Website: macys
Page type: customer-info-address
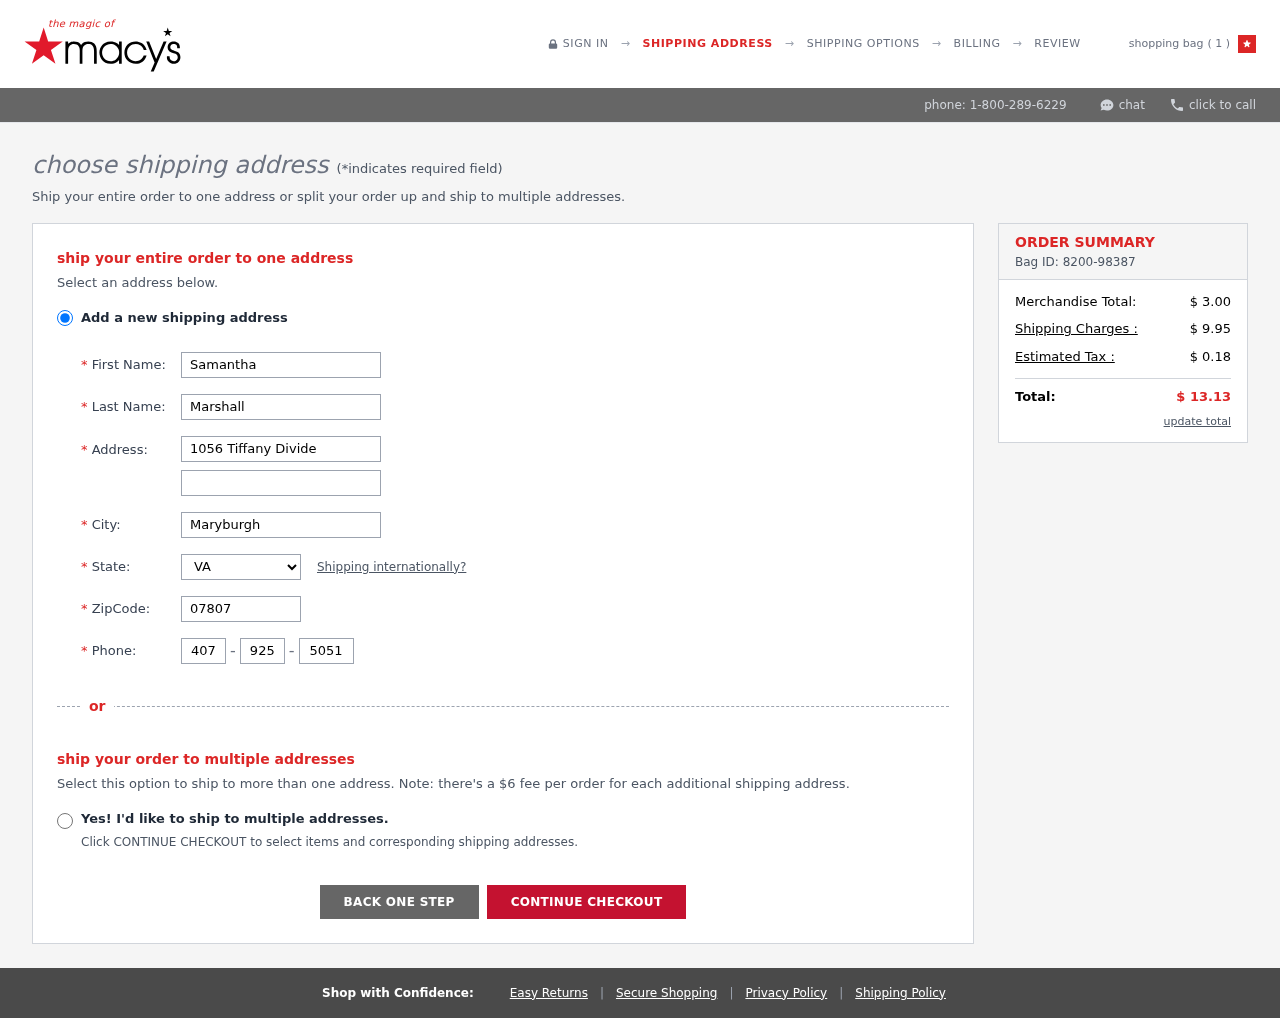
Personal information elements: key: PII_CITY
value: Maryburgh
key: PII_FIRSTNAME
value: Samantha
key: PII_LASTNAME
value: Marshall
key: PII_PHONE_AREA
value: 407
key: PII_PHONE_PREFIX
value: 925
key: PII_PHONE_SUFFIX
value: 5051
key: PII_POSTCODE
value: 07807
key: PII_STATE_ABBR
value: VA
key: PII_STREET
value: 1056 Tiffany Divide
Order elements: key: ORDER_NUM_ITEMS
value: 1
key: ORDER_ID
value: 8200-98387
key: ORDER_SUBTOTAL
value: $ 3.00
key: ORDER_SHIPPING_COST
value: $ 9.95
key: ORDER_TAX
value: $ 0.18
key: ORDER_TOTAL
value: $ 13.13